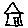
Label: house